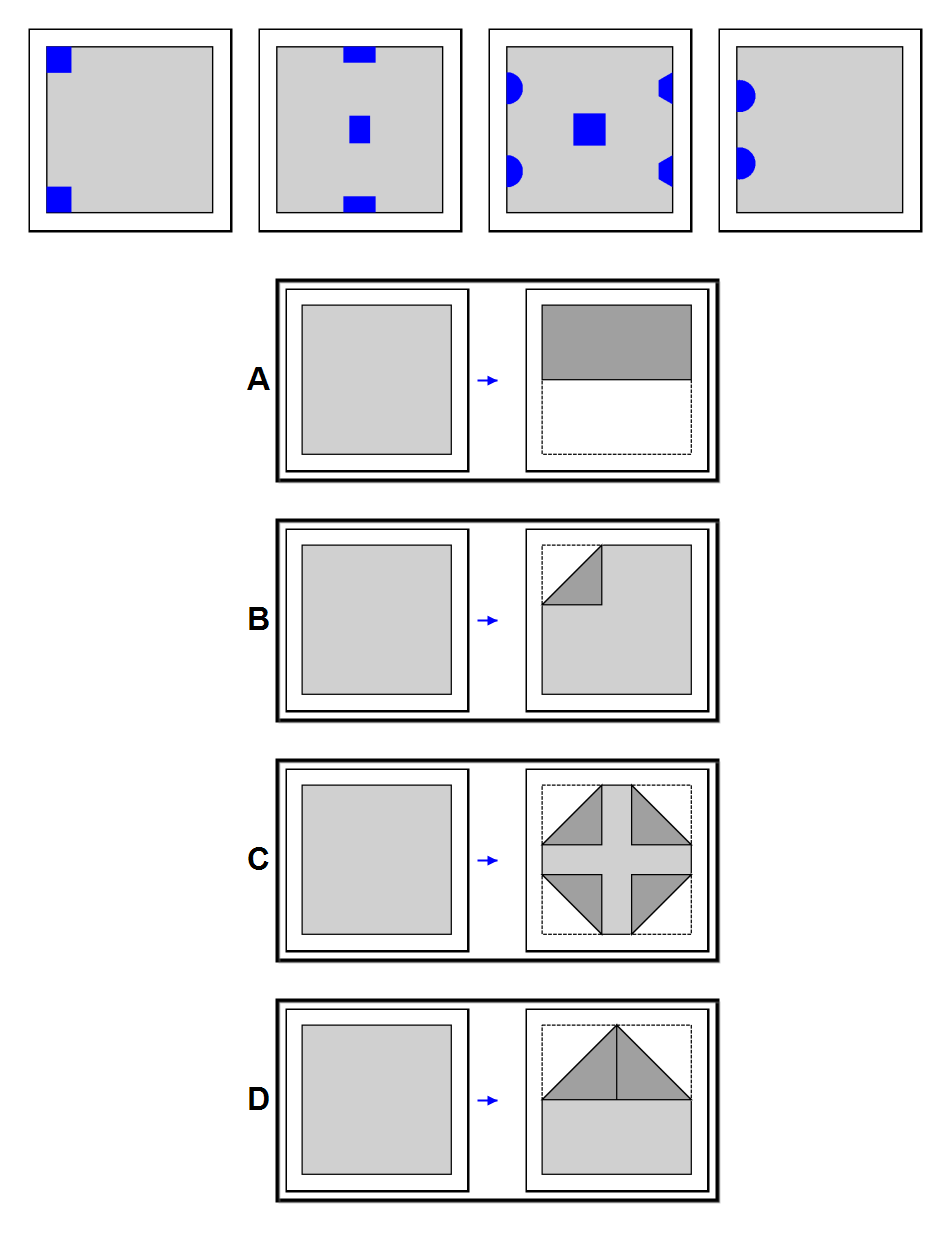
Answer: A